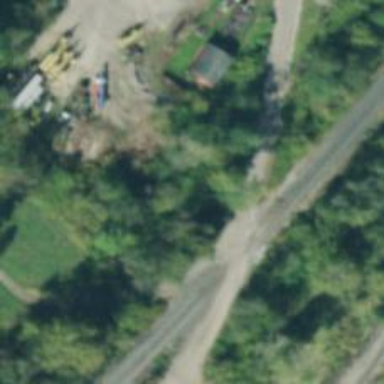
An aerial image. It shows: Railway track.